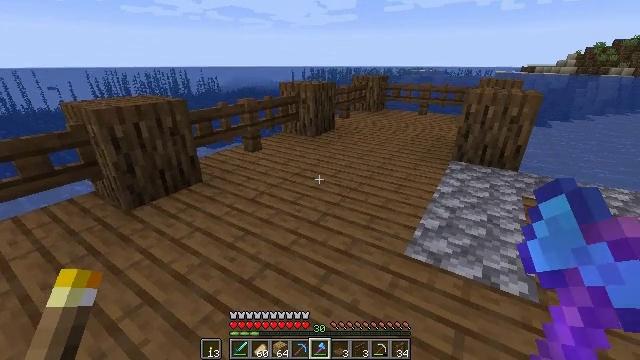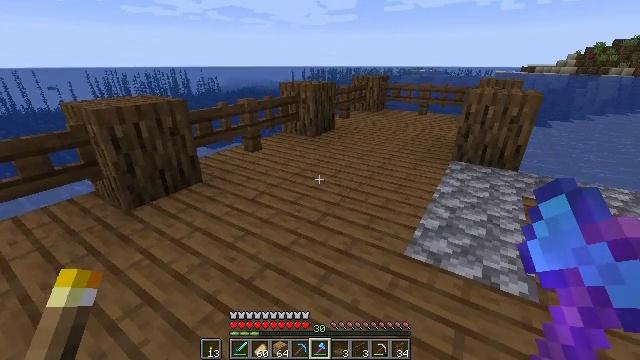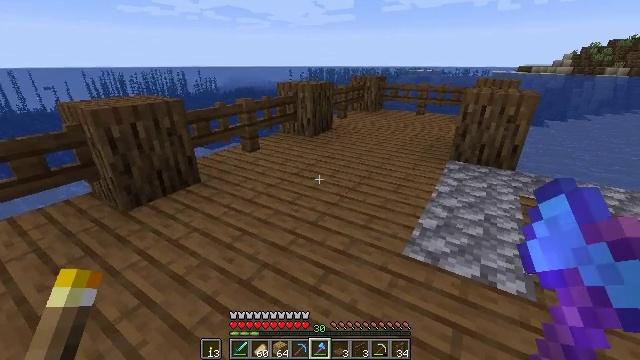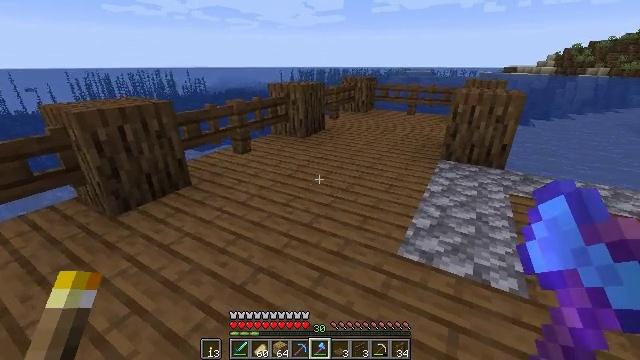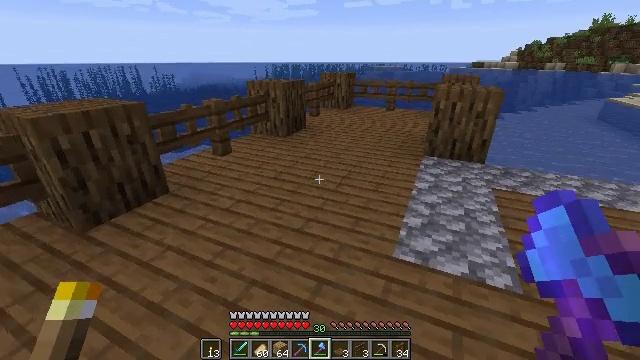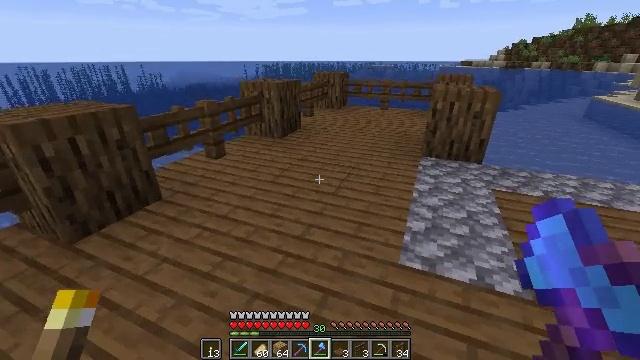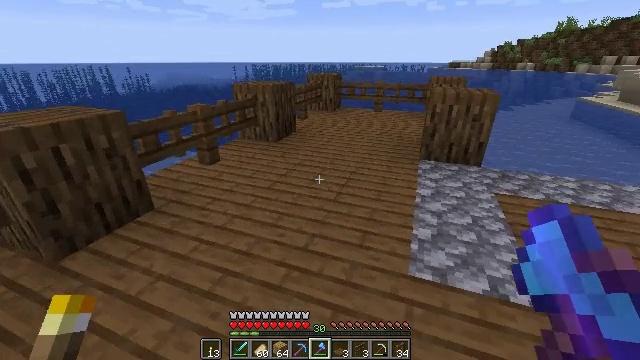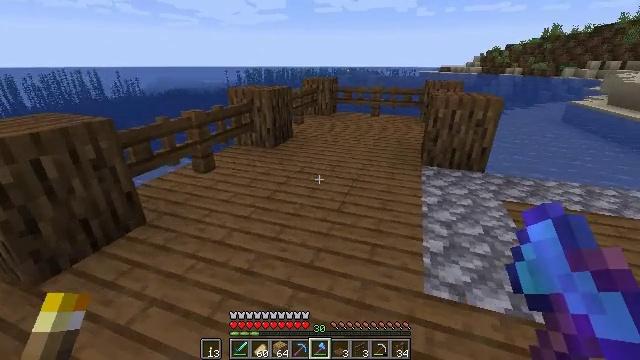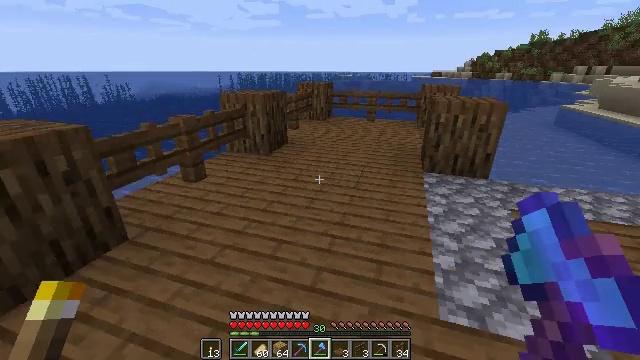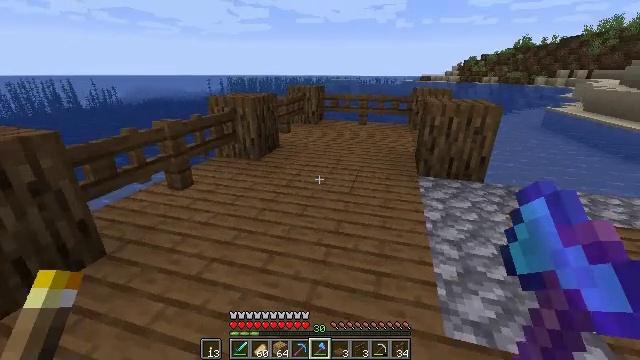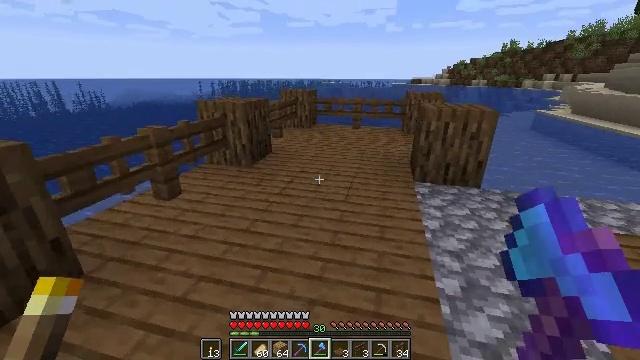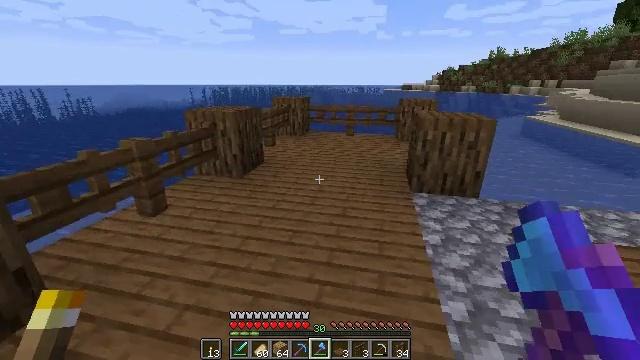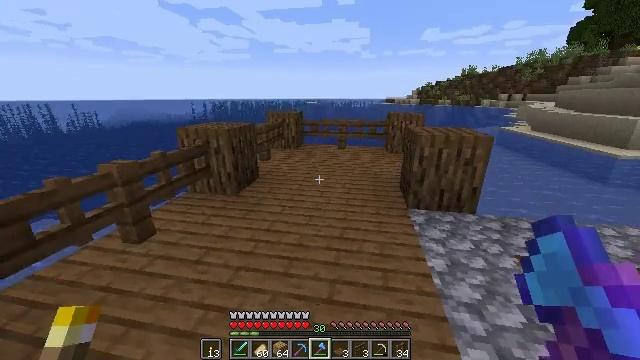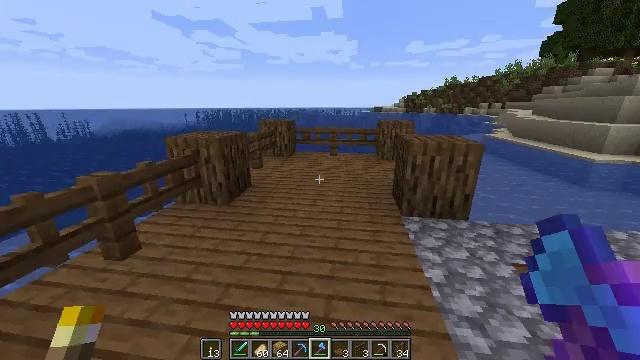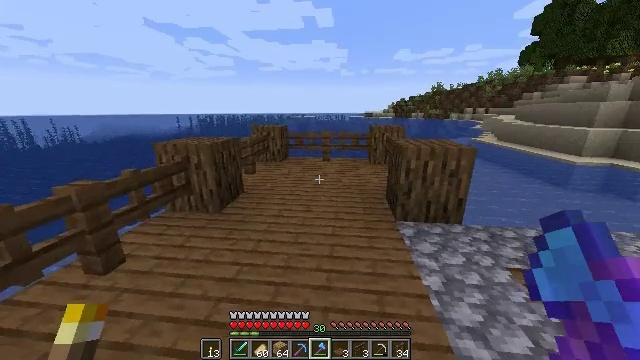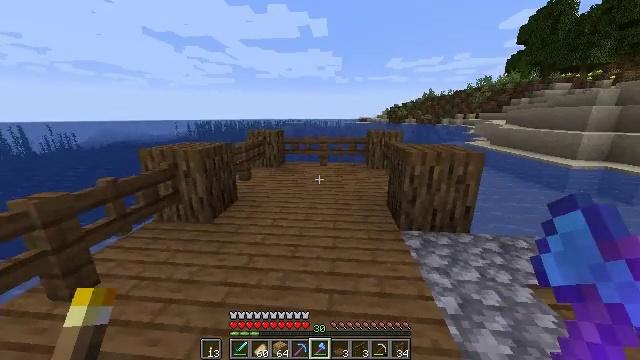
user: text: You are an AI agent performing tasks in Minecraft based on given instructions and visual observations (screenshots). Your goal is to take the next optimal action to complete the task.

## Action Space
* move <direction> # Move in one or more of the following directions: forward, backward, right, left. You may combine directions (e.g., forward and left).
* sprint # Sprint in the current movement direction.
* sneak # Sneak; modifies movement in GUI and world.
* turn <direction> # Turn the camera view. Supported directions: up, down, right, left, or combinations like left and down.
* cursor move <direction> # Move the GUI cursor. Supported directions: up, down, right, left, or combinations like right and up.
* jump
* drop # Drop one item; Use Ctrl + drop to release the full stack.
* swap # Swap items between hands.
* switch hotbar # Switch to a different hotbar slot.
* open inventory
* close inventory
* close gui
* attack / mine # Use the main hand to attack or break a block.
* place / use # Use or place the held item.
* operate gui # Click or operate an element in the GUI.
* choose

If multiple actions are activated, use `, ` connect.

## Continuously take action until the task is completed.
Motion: motion action
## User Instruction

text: Break the spruce fence to collect it.
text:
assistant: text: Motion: no_op
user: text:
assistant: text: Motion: no_op
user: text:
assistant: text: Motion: move forward and move left, turn right
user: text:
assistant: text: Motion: move forward and move left, turn right
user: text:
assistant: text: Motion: move forward and move left, turn right
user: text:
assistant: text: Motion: move forward and move left, turn right
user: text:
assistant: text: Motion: move forward, turn right
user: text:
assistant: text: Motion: move forward, turn right
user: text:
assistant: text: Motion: move forward, turn right
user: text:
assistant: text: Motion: move forward, turn right
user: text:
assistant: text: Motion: move forward, sprint, turn right and up
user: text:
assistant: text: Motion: move forward, sprint, turn right and up
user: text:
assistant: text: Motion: move forward, sprint, turn right and up
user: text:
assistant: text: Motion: move forward, sprint, turn right
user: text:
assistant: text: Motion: move forward, turn right
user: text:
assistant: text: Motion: move forward
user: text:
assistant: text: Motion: move forward, sprint
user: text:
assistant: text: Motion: move forward, sprint
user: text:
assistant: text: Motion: move forward, sprint
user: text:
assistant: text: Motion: move forward
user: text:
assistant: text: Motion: move forward, turn right and down
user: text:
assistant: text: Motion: move forward, turn right and down
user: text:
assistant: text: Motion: move forward
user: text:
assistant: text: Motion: move forward
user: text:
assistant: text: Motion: move forward
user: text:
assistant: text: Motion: move forward
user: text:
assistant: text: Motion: move forward, turn down
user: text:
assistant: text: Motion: move forward
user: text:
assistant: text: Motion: move forward, turn left
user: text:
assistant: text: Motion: move forward